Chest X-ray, PA view. Patient: 45 years old, sex M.
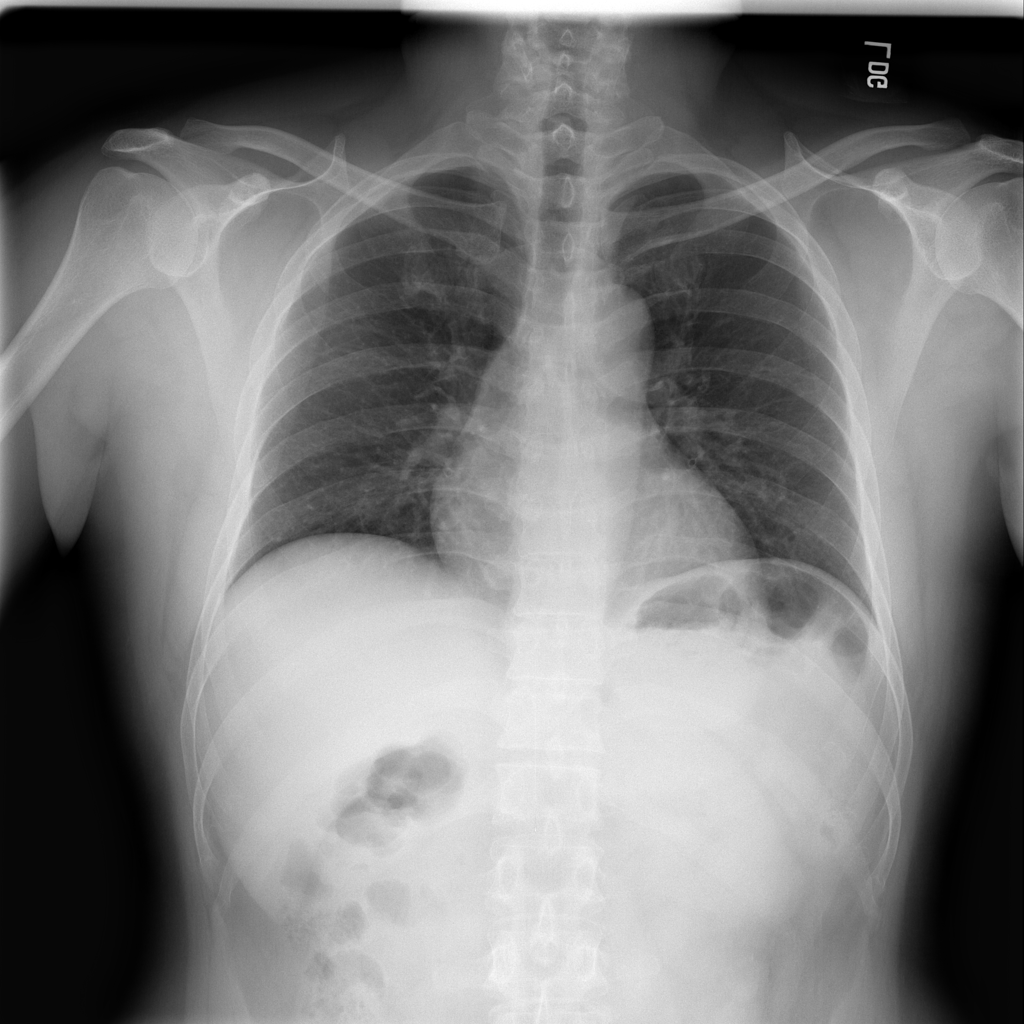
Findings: No Finding